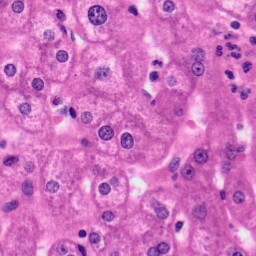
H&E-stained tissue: Liver